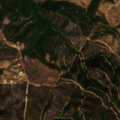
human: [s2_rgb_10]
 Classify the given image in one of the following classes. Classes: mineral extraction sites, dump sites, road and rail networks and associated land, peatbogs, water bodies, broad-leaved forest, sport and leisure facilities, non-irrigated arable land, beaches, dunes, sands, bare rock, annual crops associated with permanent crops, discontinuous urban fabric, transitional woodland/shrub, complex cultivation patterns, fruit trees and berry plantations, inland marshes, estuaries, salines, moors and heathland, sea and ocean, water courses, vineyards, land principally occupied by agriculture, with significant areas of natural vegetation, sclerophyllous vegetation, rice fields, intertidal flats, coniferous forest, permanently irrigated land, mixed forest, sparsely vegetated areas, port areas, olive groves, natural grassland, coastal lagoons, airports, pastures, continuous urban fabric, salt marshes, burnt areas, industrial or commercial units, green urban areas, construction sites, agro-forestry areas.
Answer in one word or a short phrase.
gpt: broad-leaved forest, transitional woodland/shrub